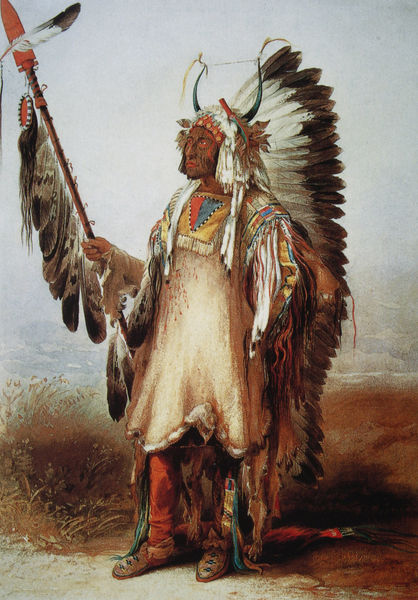
Titel: Mató-Tópe (Four Bears), Mandan Häuptling
Künstler: Karl Bodmer
Standort: Omaha (Nebraska)
Institution: Joslyn Art Museum
Schlagwörter: blau, dunkel, feder, gemälde, hand, haut, himmel, mann, vogel, weiß, dreieck, gelb, grün, landschaft, ocker, braun, bunt, grau, hintergrund, kleid, mund, nase, schmuck, schwarz, zeichnung, blick, gras, rot, wiese, beige, malerei, mode, hose, augen, federn, gesicht, halten, kleidung, stehen, bildnis, portrait, porträt, gräser, stamm, boden, fransen, gewand, kostüm, mantel, stehend, stickerei, stoff, kinn, krone, lippen, perlen, schminke, federbusch, fell, haltung, schuhe, stab, studie, berge, gebirge, amerika, krieg, lanze, sandalen, geschminkt, bemalt, griff, blut, stolz, gemalt, links, waffe, herrscher, schuh, tracht, sandale, anhänger, dunkelhäutig, felle, oberteil, leder, wams, krieger, verdorrt, speer, usa, hörner, gestickt, federschmuck, harfe, bänder, bemalung, kopfschmuck, gamaschen, schamane, tradition, totem, gehörn, häuptling, indianer, ureinwohner, blutflecken, prärie, behang, stammesfürst, nordamerika, leggins, vereinigte staaten, eingeborene, vogelfeder, ethnologie, ethnographie, häute, tierhäute, native, mokassin, mokassins, mokkasin, indiander, kriegsbemalung, indianerhäuptling, adlerfedern, iaulen, jaulen, lederkleid, medizinmann, schmuick, shmuck, yaulen, traumfänger, leggings, u, lederwams, speerfeder, häuptiling